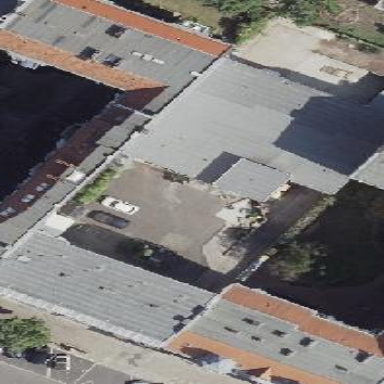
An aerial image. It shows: Building that houses furniture shop.